Aerial crown-view tile of a tropical tree (Barro Colorado Island, Panama), acquired 20250915:
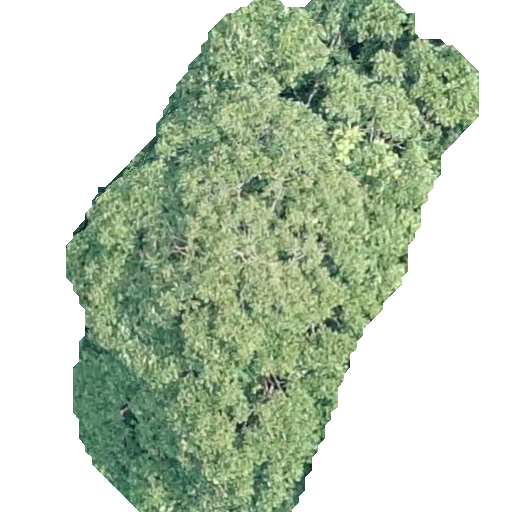
Species: Dipteryx oleifera
GBIF accepted scientific name: Dipteryx oleifera
Crown area: 207.825 m²